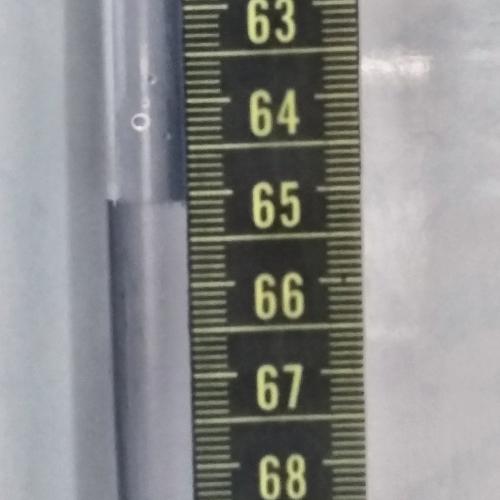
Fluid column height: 65.1 cm